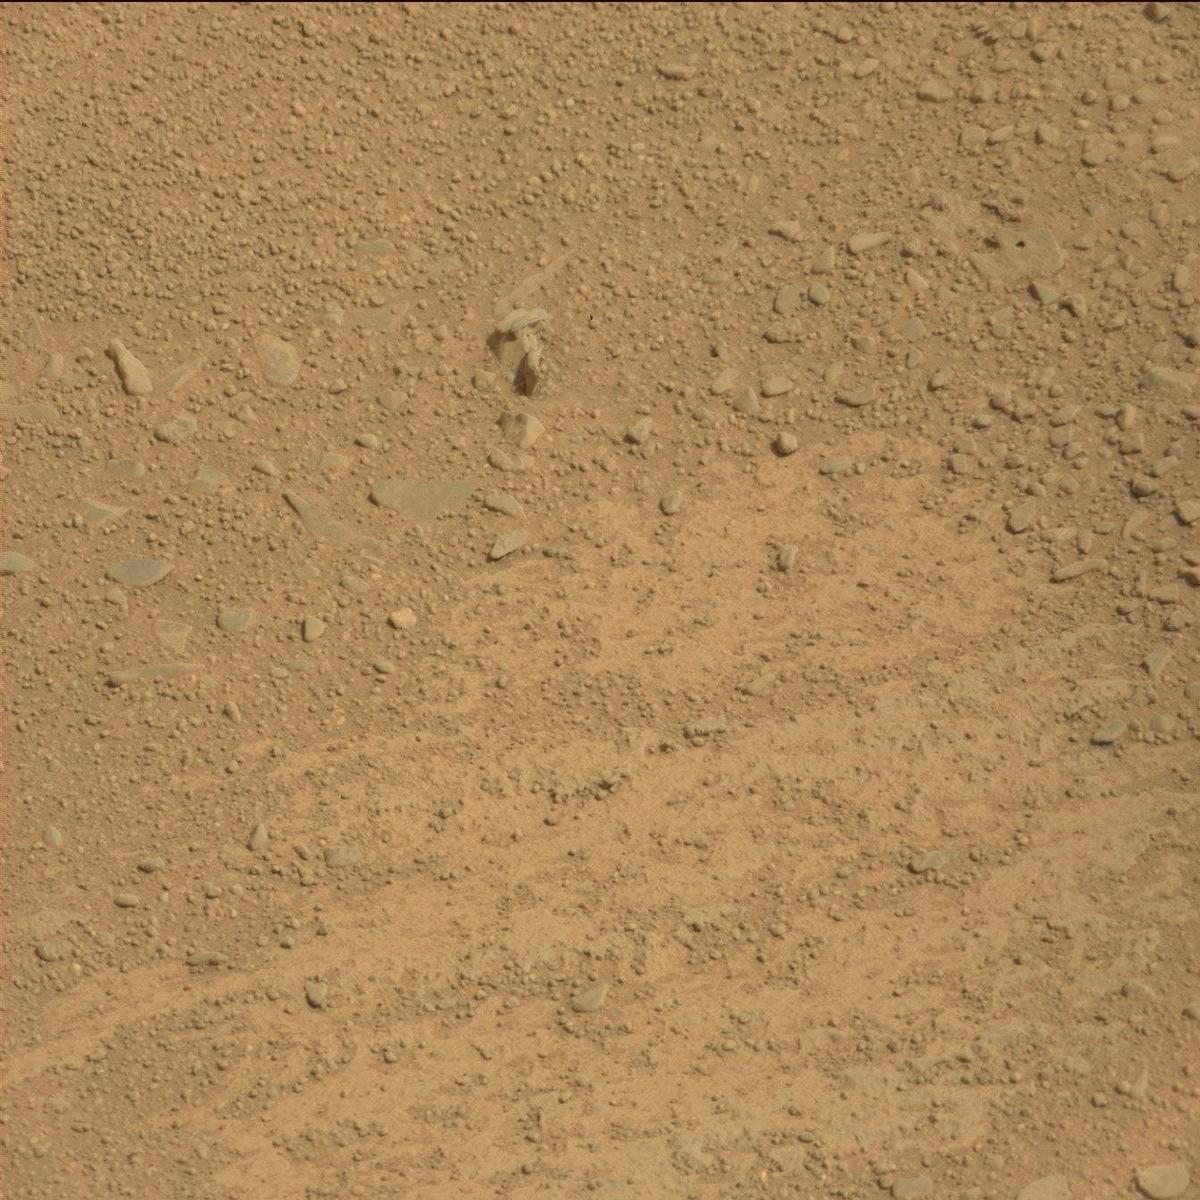
Terrain classes present: Bedrock, Rock, Sand / Soil